Question: I am having a problem translating a Entity Framework 6 model to a Dto with the below code. I have used this method of converting Entities to Dtos a number of times following reading a
<URL>. The code was working last night so perhaps a change to the model this morning has affected the code.
Just to note the 'layoutTransator' object is correctly loaded from the Unity IoC container.
I have reviewed <URL> but it does not really cover my issue.

'''
private readonly PortalEntities ctx;
private readonly IEntityDtoTranlator<Layout, LayoutsDto> layoutTranslator;
[InjectionConstructor]
public Dal(IContextFactory<JcbManufacturingPortalEntities> factory,
IEntityDtoTranlator<Layout, LayoutsDto> layoutTransator))
{
ctx = factory.Create(ConfigurationManager.ConnectionStrings[EntityConnection].ConnectionString, EntityPassword);
this.layoutTranslator = layoutTransator;
}
public List<LayoutsDto> GetDiplayLayouts(string machineAssetName)
{
try
{
return (ctx.Layouts.Where(m => m.Hardware.AssetName.Equals(machineAssetName))
.Select(l => layoutTranslator.TranslatetoDto(l))).ToList();
}
catch (Exception ex)
{
throw;
}
}
'''
If I break down the load code as below it works. Must be an issue with Linq calling the method.
'''
List<Layout> layout = (ctx.Layouts.Where(m => m.Hardware.AssetName.Equals(machineAssetName))).ToList();
LayoutsDto dto = layoutTranslator.TranslatetoDto(layout.First());
'''
'''
public class LayoutsDto
{
[Key]
public int ID { get; set; }
[DefaultValue(0)]
[Range(0,<PHONE>)]
public int Duration { get; set; }
[DefaultValue(0)]
public bool OutOfShift { get; set; }
public byte FlipOrder { get; set; }
public List<ScreenDto> Screens { get; set; }
}
'''
'''
internal class LayoutTranslator<TEntity, TDto> : IEntityDtoTranlator<Layout, LayoutsDto>
{
public LayoutsDto TranslatetoDto(Layout entity)
{
return new LayoutsDto
{
Duration = entity.DisplayDuration,
FlipOrder = entity.FlipOrder,
ID = entity.ID,
OutOfShift = entity.IsOutOfShiftScreen
};
}
public Layout TranslateToEntity(LayoutsDto dto)
{
return new Layout
{
DisplayDuration = dto.Duration,
FlipOrder = dto.FlipOrder,
ID = dto.ID,
IsOutOfShiftScreen = dto.OutOfShift
};
}
}
'''
One point is that the 'TranslatetoDto(Jmp.Andon.Service.Data.Layout)' method is not in the 'Jmp.Andon.Models.LayoutsDto' object
'''
LINQ to Entities does not recognize the method 'Jmp.Andon.Models.LayoutsDto TranslatetoDto(Jmp.Andon.Service.Data.Layout)' method, and this method cannot be translated into a store expression.
at System.Data.Entity.Core.Objects.ELinq.ExpressionConverter.MethodCallTranslator.DefaultTranslator.Translate(ExpressionConverter parent, MethodCallExpression call)
at System.Data.Entity.Core.Objects.ELinq.ExpressionConverter.MethodCallTranslator.TypedTranslate(ExpressionConverter parent, MethodCallExpression linq)
at System.Data.Entity.Core.Objects.ELinq.ExpressionConverter.TypedTranslator'1.Translate(ExpressionConverter parent, Expression linq)
at System.Data.Entity.Core.Objects.ELinq.ExpressionConverter.TranslateExpression(Expression linq)
at System.Data.Entity.Core.Objects.ELinq.ExpressionConverter.TranslateLambda(LambdaExpression lambda, DbExpression input)
at System.Data.Entity.Core.Objects.ELinq.ExpressionConverter.TranslateLambda(LambdaExpression lambda, DbExpression input, DbExpressionBinding& binding)
at System.Data.Entity.Core.Objects.ELinq.ExpressionConverter.MethodCallTranslator.OneLambdaTranslator.Translate(ExpressionConverter parent, MethodCallExpression call, DbExpression& source, DbExpressionBinding& sourceBinding, DbExpression& lambda)
at System.Data.Entity.Core.Objects.ELinq.ExpressionConverter.MethodCallTranslator.SelectTranslator.Translate(ExpressionConverter parent, MethodCallExpression call)
at System.Data.Entity.Core.Objects.ELinq.ExpressionConverter.MethodCallTranslator.SequenceMethodTranslator.Translate(ExpressionConverter parent, MethodCallExpression call, SequenceMethod sequenceMethod)
at System.Data.Entity.Core.Objects.ELinq.ExpressionConverter.MethodCallTranslator.TypedTranslate(ExpressionConverter parent, MethodCallExpression linq)
at System.Data.Entity.Core.Objects.ELinq.ExpressionConverter.TypedTranslator'1.Translate(ExpressionConverter parent, Expression linq)
at System.Data.Entity.Core.Objects.ELinq.ExpressionConverter.TranslateExpression(Expression linq)
at System.Data.Entity.Core.Objects.ELinq.ExpressionConverter.Convert()
at System.Data.Entity.Core.Objects.ELinq.ELinqQueryState.GetExecutionPlan(Nullable'1 forMergeOption)
at System.Data.Entity.Core.Objects.ObjectQuery'1.<>c__DisplayClassb.<GetResults>b__a()
at System.Data.Entity.Core.Objects.ObjectContext.ExecuteInTransaction<URL>
at System.Data.Entity.Core.Objects.ObjectQuery'1.<>c__DisplayClassb.<GetResults>b__9()
at System.Data.Entity.SqlServer.DefaultSqlExecutionStrategy.Execute<URL>
at System.Data.Entity.Core.Objects.ObjectQuery'1.GetResults(Nullable'1 forMergeOption)
at System.Data.Entity.Core.Objects.ObjectQuery'1.<System.Collections.Generic.IEnumerable<T>.GetEnumerator>b__0()
at System.Lazy'1.CreateValue()
at System.Lazy'1.LazyInitValue()
at System.Lazy'1.get_Value()
at System.Data.Entity.Internal.LazyEnumerator'1.MoveNext()
at System.Collections.Generic.List'1..ctor(IEnumerable'1 collection)
at System.Linq.Enumerable.ToList<URL>
at Jmp.Andon.Service.Data.Dal.GetDiplayLayouts(String machineAssetName) in c:\Perforce\Development\JMP v2\Jmp.Display\Jmp.Display.Service\Data\Dal.cs:line 38
'''
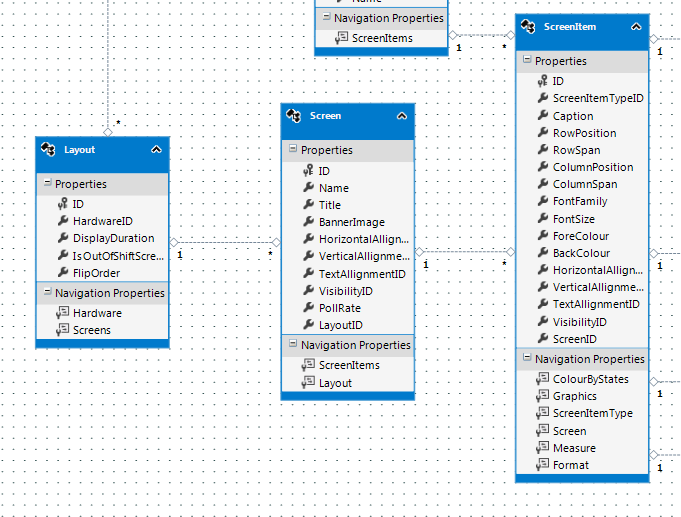
Answer: You just need to change the context in which your 'TranslateDto' method is being called. At the moment, you are telling L2E that this method is going to be run on at the DB side, however, your method is not translatable to SQL and therefore can't be executed in this way.
You need to force the query to execute that method on the and to do that you need to switch your query from L2E to LINQ To Objects i.e.
'''
return (ctx.Layouts.Where(m => m.Hardware.AssetName.Equals(machineAssetName))
.AsEnumerable() // <-- Here's the switch
.Select(l => layoutTranslator.TranslatetoDto(l)));
'''